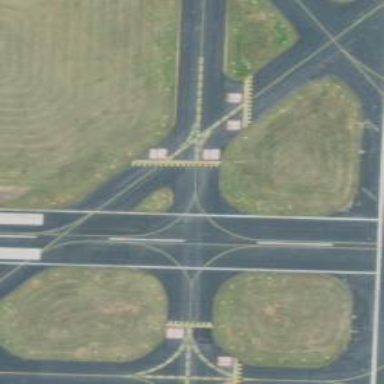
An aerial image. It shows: View of taxiway at the airport.